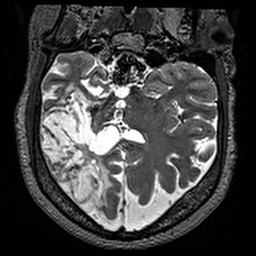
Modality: T2w
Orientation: sagittal
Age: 61
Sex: female
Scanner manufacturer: siemens
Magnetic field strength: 3 T
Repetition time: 3.2 s
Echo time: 0.567 s